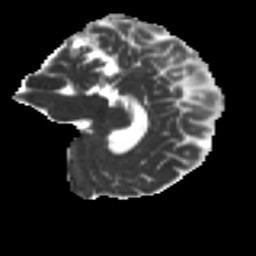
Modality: MD
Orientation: sagittal
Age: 55
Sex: female
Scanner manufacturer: ge
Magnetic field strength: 3 T
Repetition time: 7.8 s
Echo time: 0.0606 s